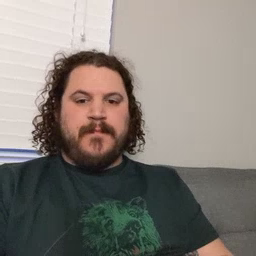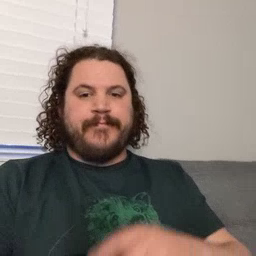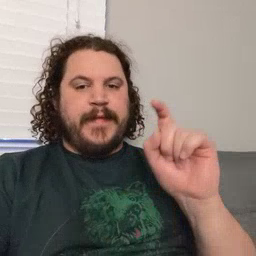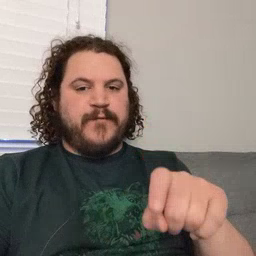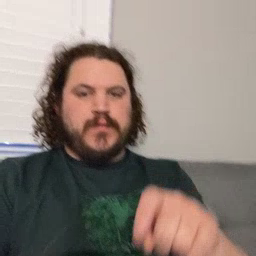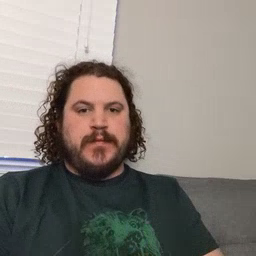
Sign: haveto